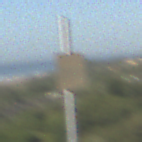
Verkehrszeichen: Umleitungsankuendigung
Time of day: MorningAfternoon
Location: Outdoor (Urban)
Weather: Clear
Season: NotSpecified
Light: Natural